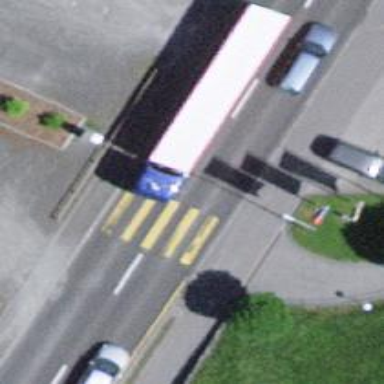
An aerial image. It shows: Uncontrolled zebra crossing on the road.